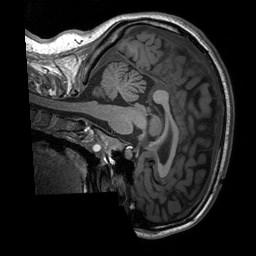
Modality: T1w
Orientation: sagittal
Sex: female
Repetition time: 1.95 s
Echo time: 0.026 s